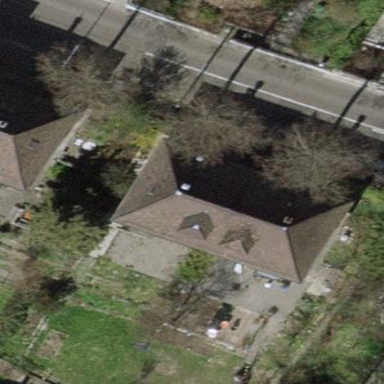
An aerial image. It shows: Semidetached house.